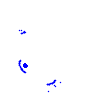
Particle: electron